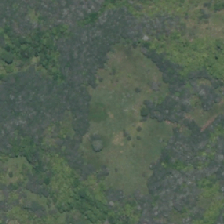
Land cover: low_producing_grassland